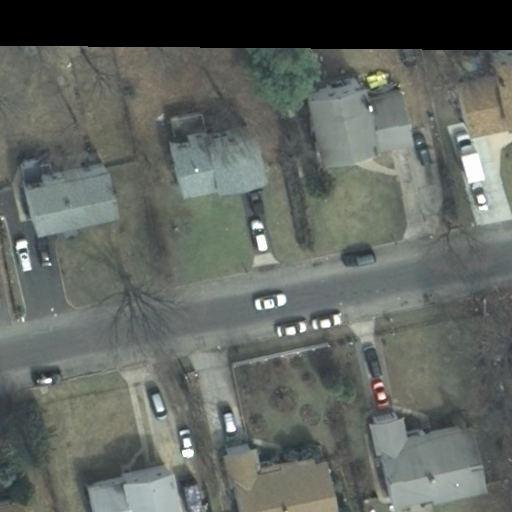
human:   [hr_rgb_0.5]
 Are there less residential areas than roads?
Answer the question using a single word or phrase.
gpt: no

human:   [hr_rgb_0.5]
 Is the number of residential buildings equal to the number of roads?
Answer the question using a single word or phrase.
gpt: no

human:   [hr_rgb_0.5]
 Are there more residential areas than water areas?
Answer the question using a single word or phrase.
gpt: yes

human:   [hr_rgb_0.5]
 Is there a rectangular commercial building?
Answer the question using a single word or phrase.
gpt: no

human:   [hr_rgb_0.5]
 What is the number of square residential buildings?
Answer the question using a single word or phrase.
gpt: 0

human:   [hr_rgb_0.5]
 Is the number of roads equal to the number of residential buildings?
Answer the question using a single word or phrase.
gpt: no

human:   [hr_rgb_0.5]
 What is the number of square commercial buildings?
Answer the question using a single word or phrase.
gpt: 0

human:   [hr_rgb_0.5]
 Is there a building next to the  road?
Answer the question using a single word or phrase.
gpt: yes

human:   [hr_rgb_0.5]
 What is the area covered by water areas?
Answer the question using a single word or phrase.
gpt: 0m2

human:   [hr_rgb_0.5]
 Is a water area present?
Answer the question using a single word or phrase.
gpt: no

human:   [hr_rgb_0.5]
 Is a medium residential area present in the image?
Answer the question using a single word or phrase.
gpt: no

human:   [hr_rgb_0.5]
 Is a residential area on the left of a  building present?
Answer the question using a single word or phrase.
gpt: yes

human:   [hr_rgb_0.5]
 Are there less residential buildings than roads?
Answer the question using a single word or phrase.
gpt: no

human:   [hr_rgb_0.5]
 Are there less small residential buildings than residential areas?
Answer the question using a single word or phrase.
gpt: no

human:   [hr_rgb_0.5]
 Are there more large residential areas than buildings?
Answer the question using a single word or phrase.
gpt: no

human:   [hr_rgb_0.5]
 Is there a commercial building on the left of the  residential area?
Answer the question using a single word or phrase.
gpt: no

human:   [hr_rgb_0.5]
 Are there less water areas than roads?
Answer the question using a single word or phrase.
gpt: yes

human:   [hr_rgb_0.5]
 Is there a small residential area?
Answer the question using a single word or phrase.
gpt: no

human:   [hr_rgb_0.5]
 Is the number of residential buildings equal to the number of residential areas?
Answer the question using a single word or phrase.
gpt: no

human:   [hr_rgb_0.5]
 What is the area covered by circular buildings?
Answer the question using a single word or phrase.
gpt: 0m2

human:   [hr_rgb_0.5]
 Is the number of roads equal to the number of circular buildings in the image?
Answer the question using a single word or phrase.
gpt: no

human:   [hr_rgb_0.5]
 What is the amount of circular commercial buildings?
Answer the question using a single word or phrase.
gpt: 0

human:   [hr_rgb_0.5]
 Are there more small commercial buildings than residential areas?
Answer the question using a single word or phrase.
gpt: no

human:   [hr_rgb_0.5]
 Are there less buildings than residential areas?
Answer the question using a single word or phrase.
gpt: no

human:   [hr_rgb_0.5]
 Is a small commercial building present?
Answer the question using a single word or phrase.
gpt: no

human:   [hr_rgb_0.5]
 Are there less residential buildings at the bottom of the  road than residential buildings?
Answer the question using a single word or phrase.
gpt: yes

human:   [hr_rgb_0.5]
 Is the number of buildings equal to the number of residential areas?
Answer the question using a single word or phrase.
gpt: no

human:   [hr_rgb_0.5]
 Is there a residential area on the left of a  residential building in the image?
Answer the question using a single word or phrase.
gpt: yes

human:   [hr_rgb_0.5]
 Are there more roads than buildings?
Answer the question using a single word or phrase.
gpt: no

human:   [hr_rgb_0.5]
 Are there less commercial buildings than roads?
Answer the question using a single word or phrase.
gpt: yes

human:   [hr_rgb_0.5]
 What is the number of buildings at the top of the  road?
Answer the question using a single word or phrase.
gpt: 4

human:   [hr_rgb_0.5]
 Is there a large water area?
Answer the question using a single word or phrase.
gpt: no

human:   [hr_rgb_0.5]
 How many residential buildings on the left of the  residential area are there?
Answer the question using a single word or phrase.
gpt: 0

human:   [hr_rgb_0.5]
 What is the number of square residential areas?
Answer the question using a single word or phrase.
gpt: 0

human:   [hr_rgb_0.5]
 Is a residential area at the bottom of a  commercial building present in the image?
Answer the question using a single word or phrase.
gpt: no

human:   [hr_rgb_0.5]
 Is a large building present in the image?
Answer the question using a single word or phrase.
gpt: no